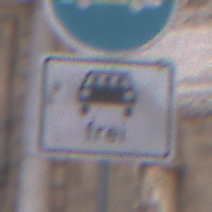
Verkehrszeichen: MehrfachbesetzePersonenkraftwagenFrei
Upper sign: Busssonderstreifen
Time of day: SunriseSunset
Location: Outdoor (Urban)
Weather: PartlyCloudy
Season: NotSpecified
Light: Natural